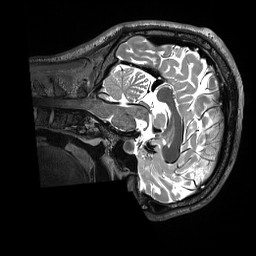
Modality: T2w
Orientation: sagittal
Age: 28
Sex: male
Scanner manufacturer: siemens
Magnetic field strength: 3 T
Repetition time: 3.2 s
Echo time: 0.563 s